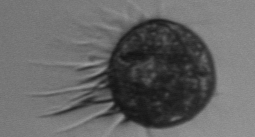
Label: Pelagostrobilidium